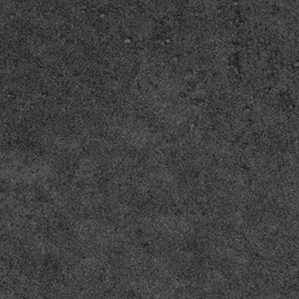
Label: frost